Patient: sex M, age 49
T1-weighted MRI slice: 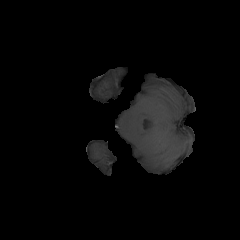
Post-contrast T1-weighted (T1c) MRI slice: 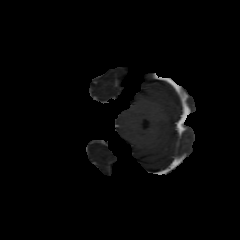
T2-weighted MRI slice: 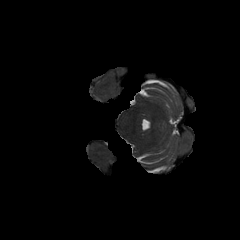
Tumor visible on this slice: no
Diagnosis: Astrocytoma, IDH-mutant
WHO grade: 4